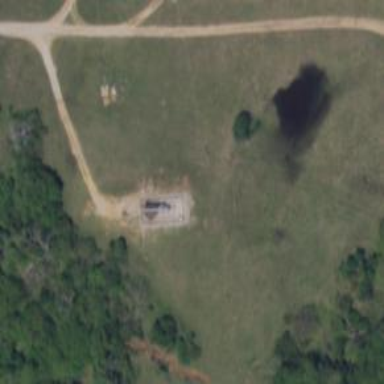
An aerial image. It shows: Petroleum well.